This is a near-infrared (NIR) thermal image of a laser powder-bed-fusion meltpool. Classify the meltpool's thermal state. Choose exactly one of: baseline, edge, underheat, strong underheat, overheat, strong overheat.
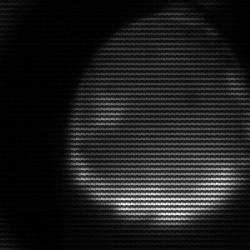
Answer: edge